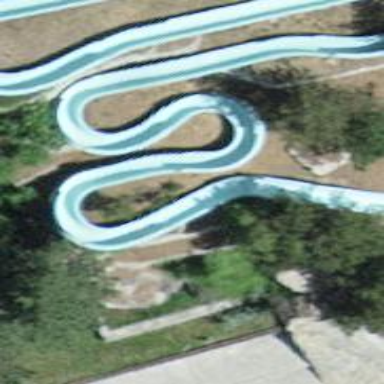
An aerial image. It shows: Water slide attraction.